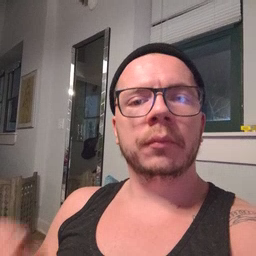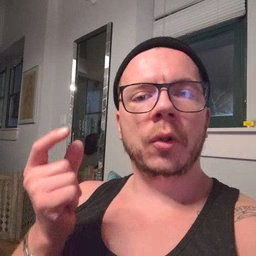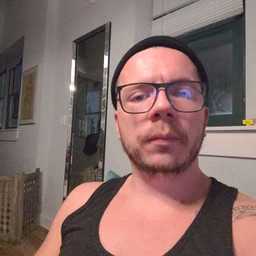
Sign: dog